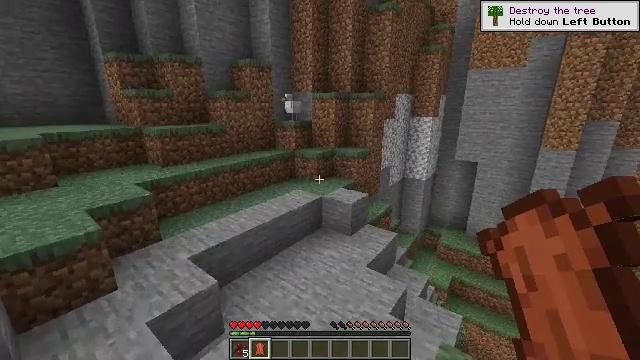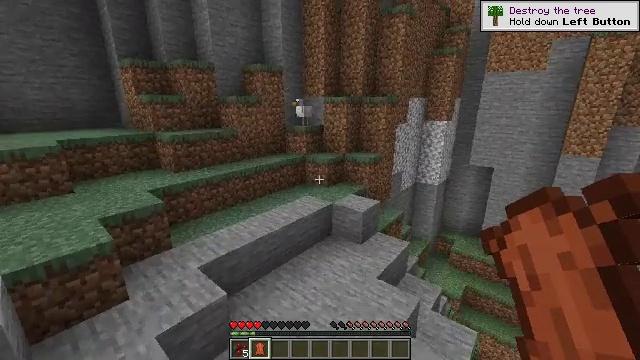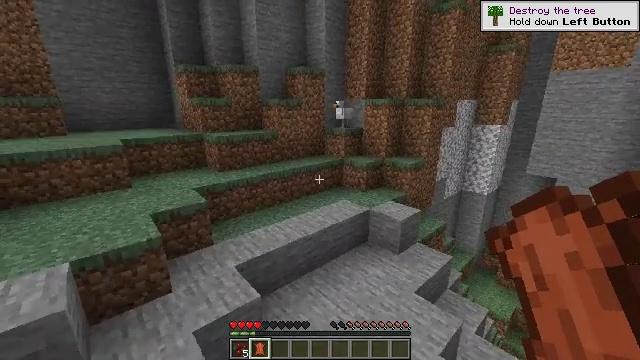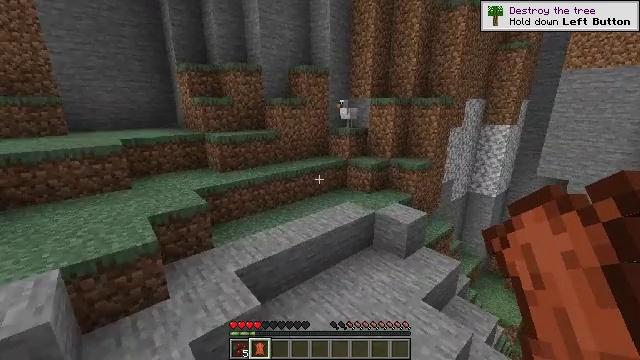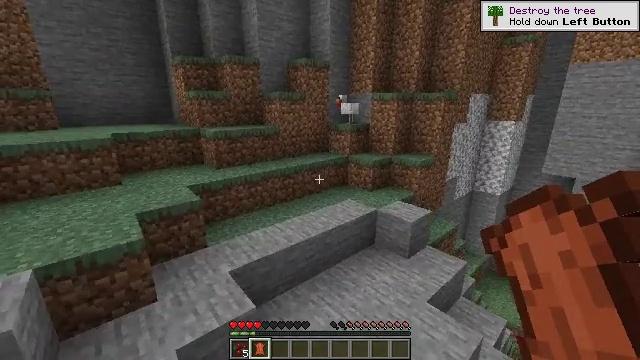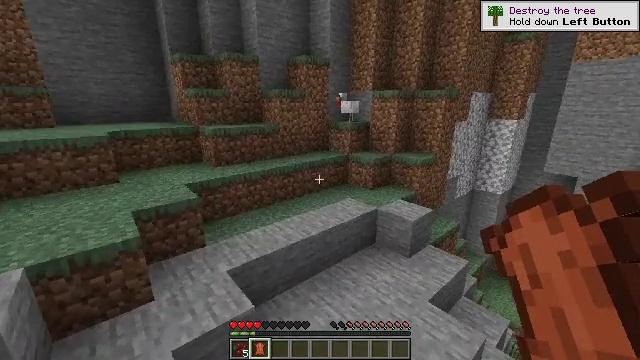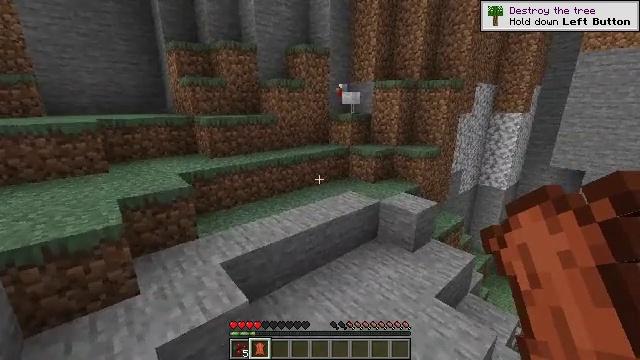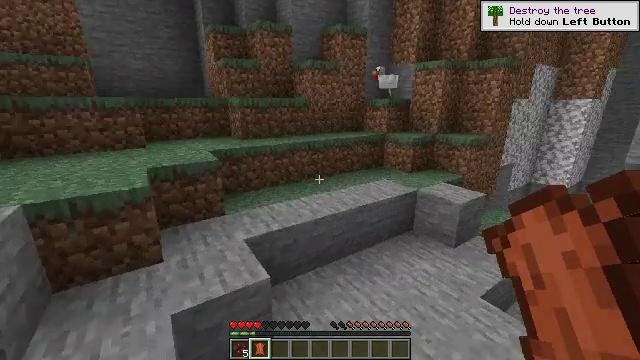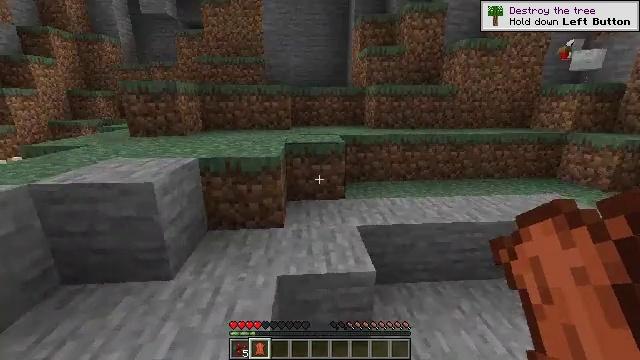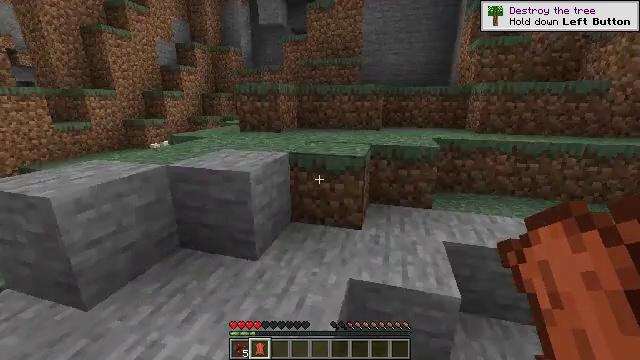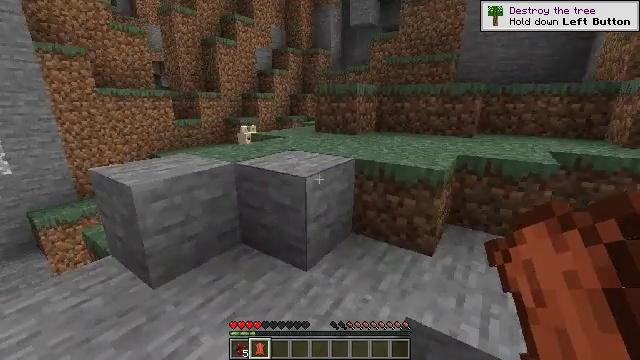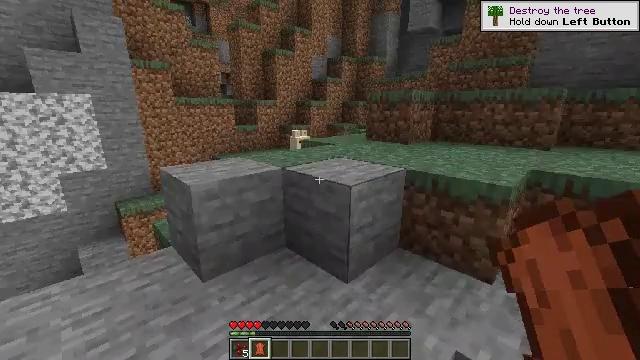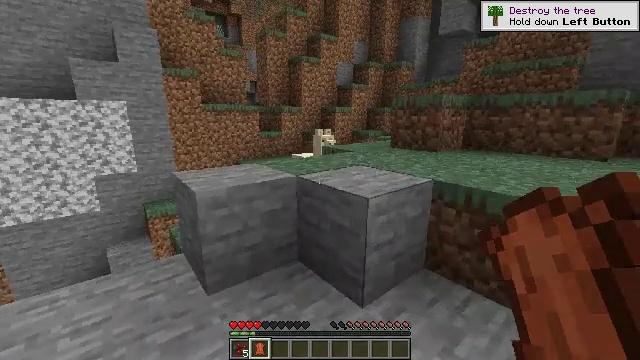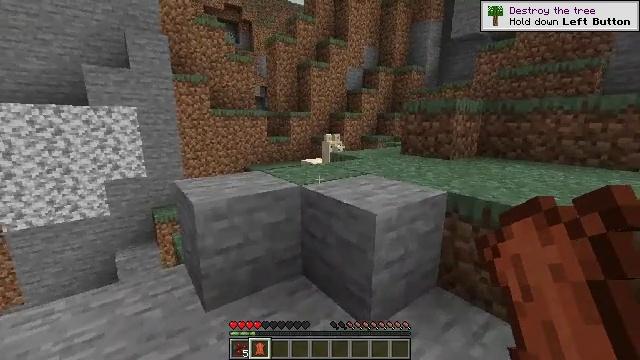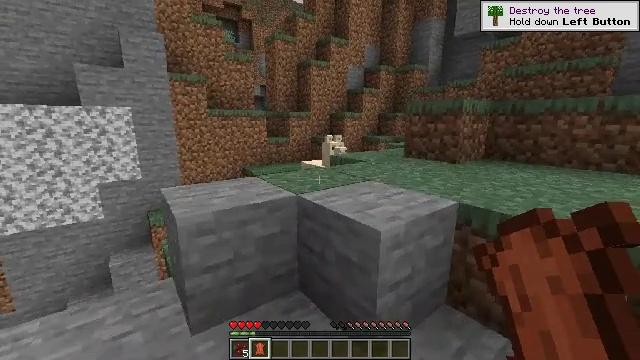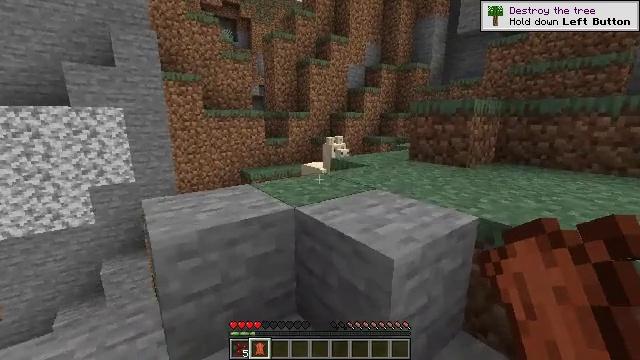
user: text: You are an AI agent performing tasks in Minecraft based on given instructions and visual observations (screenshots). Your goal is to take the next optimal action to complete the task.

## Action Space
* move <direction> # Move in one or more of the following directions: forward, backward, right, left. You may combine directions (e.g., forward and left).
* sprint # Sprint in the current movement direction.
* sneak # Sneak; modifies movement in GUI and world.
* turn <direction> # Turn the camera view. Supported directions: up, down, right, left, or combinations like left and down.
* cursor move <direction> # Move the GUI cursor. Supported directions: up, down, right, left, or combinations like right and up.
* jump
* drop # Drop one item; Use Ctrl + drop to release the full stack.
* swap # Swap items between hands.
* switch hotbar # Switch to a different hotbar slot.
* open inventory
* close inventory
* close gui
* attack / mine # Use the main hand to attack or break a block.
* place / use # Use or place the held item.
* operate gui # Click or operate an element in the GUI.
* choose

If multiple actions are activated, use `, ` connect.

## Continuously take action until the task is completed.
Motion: motion action
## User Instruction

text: Mine the bee nest.
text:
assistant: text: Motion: move forward, turn left
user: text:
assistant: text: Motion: move forward, turn left
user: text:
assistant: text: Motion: move forward
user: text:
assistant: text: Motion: move forward
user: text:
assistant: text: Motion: move forward
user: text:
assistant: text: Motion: move forward
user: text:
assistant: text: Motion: move forward, turn left
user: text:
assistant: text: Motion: move forward, turn left
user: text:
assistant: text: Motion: move forward, turn left
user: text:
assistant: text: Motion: move forward, turn left
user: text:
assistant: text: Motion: move forward, turn left and up
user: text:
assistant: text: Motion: move forward, turn left and up
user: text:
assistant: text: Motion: move forward, turn left and up
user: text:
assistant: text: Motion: move forward
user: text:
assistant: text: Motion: move forward
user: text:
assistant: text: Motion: move forward
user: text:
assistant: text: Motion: move forward
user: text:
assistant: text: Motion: move forward
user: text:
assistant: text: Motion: move forward
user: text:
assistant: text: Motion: move forward, jump
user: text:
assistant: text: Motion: move forward, jump
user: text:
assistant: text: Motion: move forward, jump
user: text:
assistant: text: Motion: move forward, jump
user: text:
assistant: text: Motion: move forward, jump
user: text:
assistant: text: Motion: move forward
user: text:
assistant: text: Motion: move forward
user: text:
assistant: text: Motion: move forward
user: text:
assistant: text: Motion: move forward
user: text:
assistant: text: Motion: move forward
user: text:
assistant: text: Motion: move forward, turn right